Question: I make extensive use of piping multiple linux shell commands, for example:
'''
grep BLAH file1 | sed 's/old/new/' | sort -k 1,1 > file3
'''
My files often have a header line, and often I have to preserve it throughout the pipeline. So, for example, I would want to grep, sed and sort from line 2 and on, while keeping the 1st line unchanged.
I am looking for some general solution that given some command(s) would preserve the header. I usually write the header to a file before the pipe and then cat it back after the pipe ends. I have started using zshell, so I was wondering if that might help to get a more streamlined solution.
Perhaps something like this:

(arrows are pipes in the image)
but I am not sure how to get that to work in zshell or if it is even possible. One problem is that I need to follow up the first pipe split with a command on both pipes.
Any creative solutions?
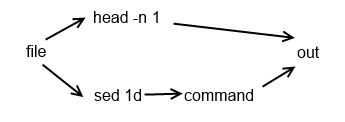
Answer: Vaughn and devnull have already directed you towards the solution. They both contain typos though and I have some remarks to add and would advise to use this instead:
'''
{ head -n 1 file1; tail -n +2 file1 | grep BLAH | sed 's/old/new/' | sort -k 1,1; } >file3
'''
What it does is take the first line of 'file1' in one command (your header) and does your 'grep/sed/whatever' magic in a second command on the rest of the file (sans the header, 'tail -n +2') and redirects the output to 'file3'.
Notes:
- '{ }''( )'- 'head -2''-n''head -n 2'- 'tail -n +2 file1'
This should work in most recent shells, btw (bash, ksh, zsh).